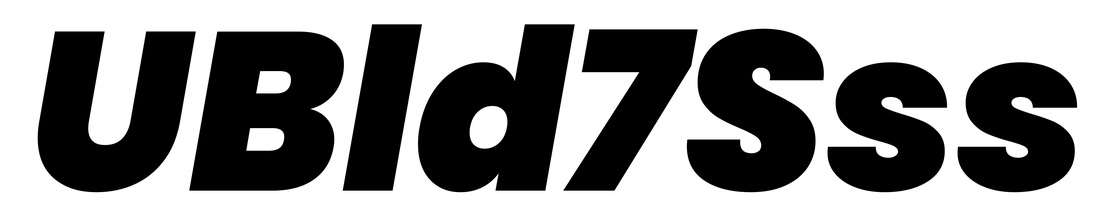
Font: Poppins-BlackItalic